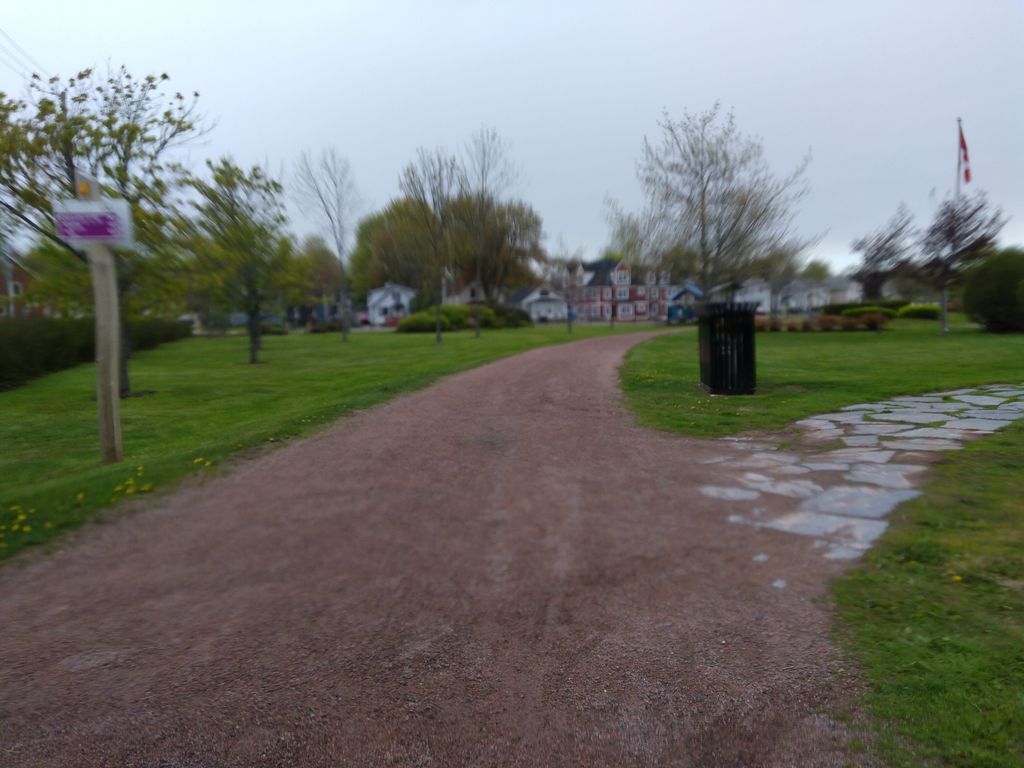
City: charlottetown